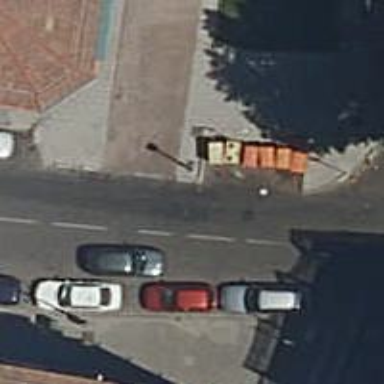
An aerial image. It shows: Recycling container at amenity designated for recycling.